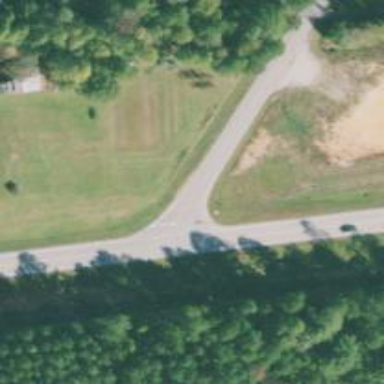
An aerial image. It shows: Primary road with asphalt surface.